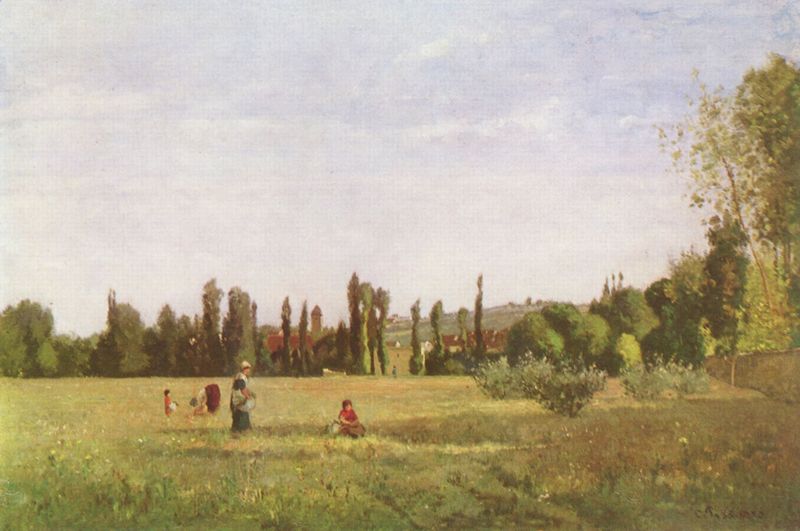
Titel: La Varenne-de-St.-Hilaire
Künstler: Camille Pissarro
Standort: Budapest
Institution: Szépmüvészeti Múzeum
Schlagwörter: baum, berg, blau, blätter, dunkel, gemälde, himmel, laub, schatten, weiß, wolken, aquarell, bäume, frauen, gelb, grün, impressionismus, kirchturm, landschaft, menschen, mädchen, ocker, sitzen, stadt, äste, blumen, frau, grau, hell, hintergrund, hut, kleid, kleider, licht, pastell, schwarz, vordergrund, blüten, dach, gebäude, gras, haus, rot, schirm, tuch, wiese, wolke, leute, malerei, rock, mensch, signatur, öl, birke, birken, feld, felder, gräser, horizont, häuser, hügel, natur, pappeln, strauch, weide, weite, zweige, busch, büsche, gebüsch, kirche, sonne, sträucher, wiesen, realismus, tücher, kind, personen, spitzen, tal, wald, arbeit, bauern, kinder, turm, garten, zypressen, deutschland, pflücken, schürze, sommer, papier, italien, ort, röcke, arbeiten, ernte, feldarbeit, mittag, nachmittag, sammeln, warm, berge, dorf, dächer, dunkelgrün, hecke, hellgrün, tag, idylle, figuren, böschung, romantik, spitz, weib, weiber, spielen, flicken, schmal, korb, blumenwiese, frühling, bauer, äcker, ortschaft, bücken, spaziergang, tageslicht, feldarbeiter, romantisch, landscahft, atmosphäre, zeder, barbizon, kin, holländisch, spaziergänger, freundlich, kräuter, hecken, dor, ernten, landschat, rün, himmel wolken, fauen, scahtten, acke, sammel, felsarbeit, bäuerinnenbäuerin, fstadt, beim pflücken, jhimmel, stimmig, lumenpapeln